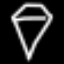
Label: diamond